Interaction volume radius: 10 \u00c5
Interaction volume height: 10 \u00c5
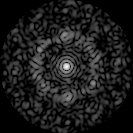
Disorder parameter: 0.8127